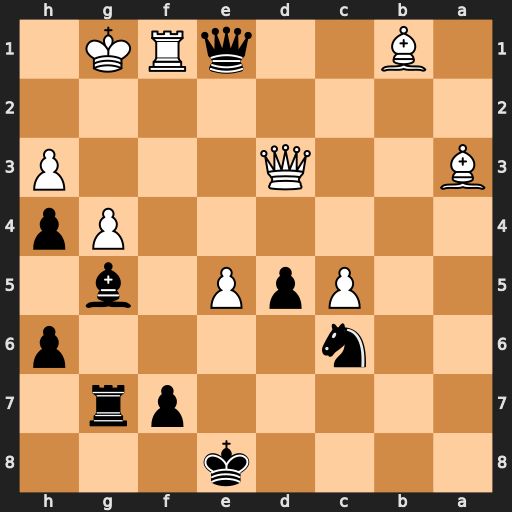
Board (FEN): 4k3/5pr1/2n4p/2PpP1b1/6Pp/B2Q3P/8/1B2qRK1
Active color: b
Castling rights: -
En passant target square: -
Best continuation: Be3+ Kh1 Qg3 Qxe3 Qxe3